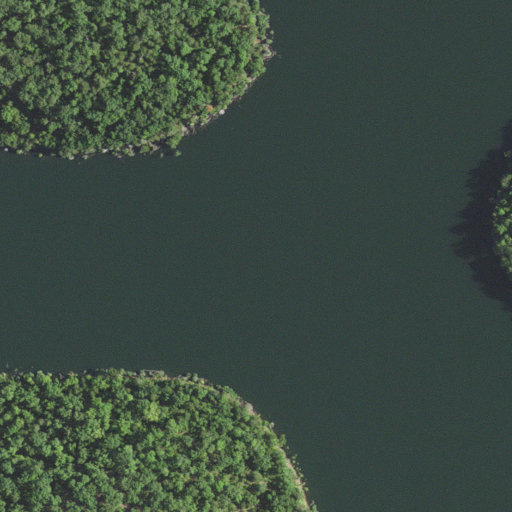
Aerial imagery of valley in Missouri named Wolf Hollow containing open water, deciduous forest, mixed forest, and pasture